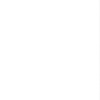
Label: not_dusty